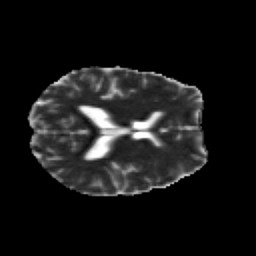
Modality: MD
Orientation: axial
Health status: healthy
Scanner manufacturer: siemens
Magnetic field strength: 3 T
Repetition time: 10.6 s
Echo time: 0.092 s